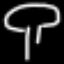
Label: mushroom